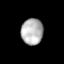
Tissue: lung
Cell type: Epithelial cells
Senescence score: 0.1861
Nuclear area (px): 562
Mean DAPI intensity: 179.954